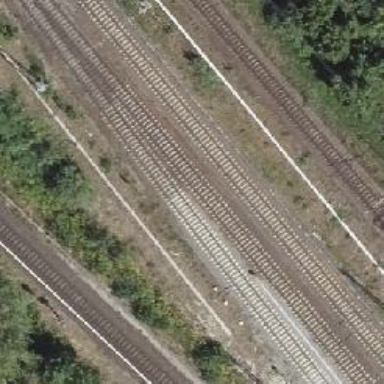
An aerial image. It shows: Railway track with contact line for electrification.